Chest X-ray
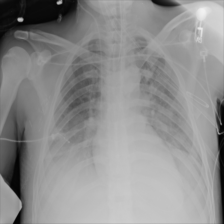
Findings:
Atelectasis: negative
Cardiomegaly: negative
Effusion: negative
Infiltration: positive
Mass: negative
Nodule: negative
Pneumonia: negative
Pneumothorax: negative
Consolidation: negative
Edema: negative
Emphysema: negative
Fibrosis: negative
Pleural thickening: negative
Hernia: negative